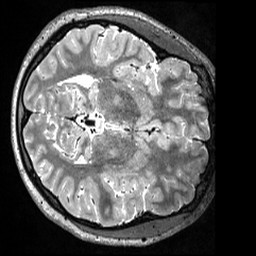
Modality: T2w
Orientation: axial
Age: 29
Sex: female
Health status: healthy
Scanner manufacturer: siemens
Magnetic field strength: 3 T
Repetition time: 3.2 s
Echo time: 0.563 s